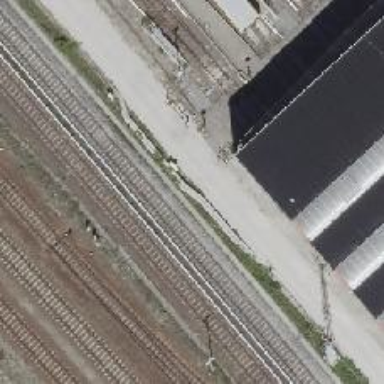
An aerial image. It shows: Yard serving electrified light rail.